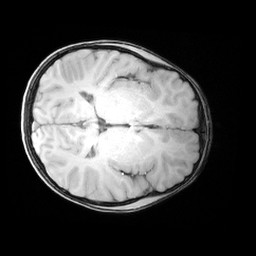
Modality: MP2RAGE
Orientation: axial
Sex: male
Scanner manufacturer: siemens
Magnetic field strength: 3 T
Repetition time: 5 s
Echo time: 0.00368 s